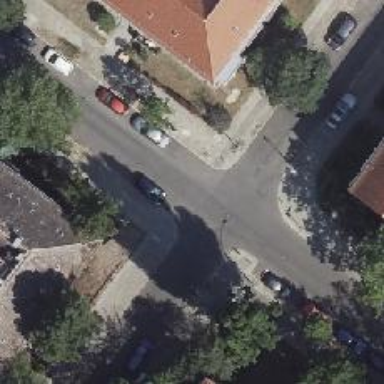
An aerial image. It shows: Residential road with asphalt surface. Both sides of the road have parallel parking lanes.